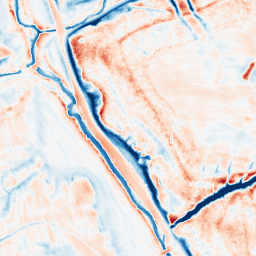
Category: trend_removal
Decomposition family: local_polynomial
Decomposition parameters: window_size: 21
degree: 2
Upsampling method: sinc_blackman
Upsampling parameters: scale: 2
kernel_size: 8
Upsampling scale: 2